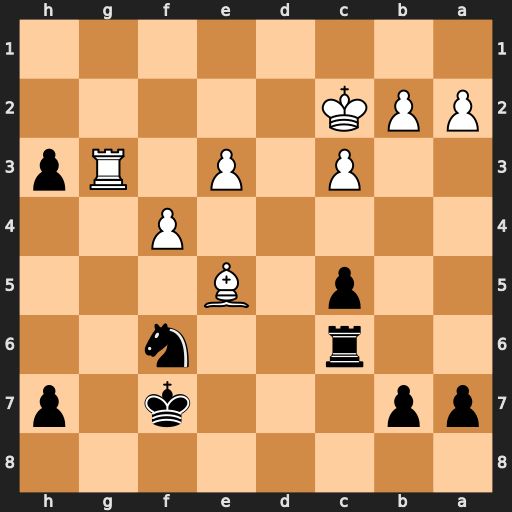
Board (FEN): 8/pp3k1p/2r2n2/2p1B3/5P2/2P1P1Rp/PPK5/8
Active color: b
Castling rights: -
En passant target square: -
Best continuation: h2 Rh3 Ng4